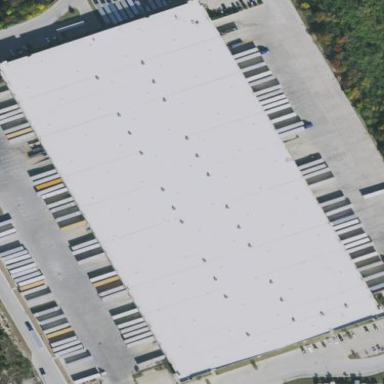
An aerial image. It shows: Warehouse building.